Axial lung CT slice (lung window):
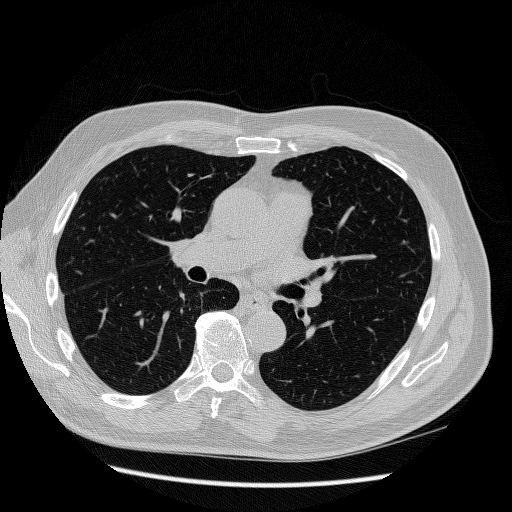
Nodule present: no